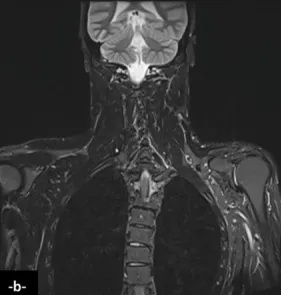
Coronal T1 and T2 FAT SAT magnetic resonance imaging (MRI) of the brachial plexus were performed, showing fatty infiltration of the left shoulder and upper limb muscles (a,b).
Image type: radiology (mri)